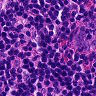
Metastatic tissue present: no